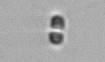
Label: Chaetoceros